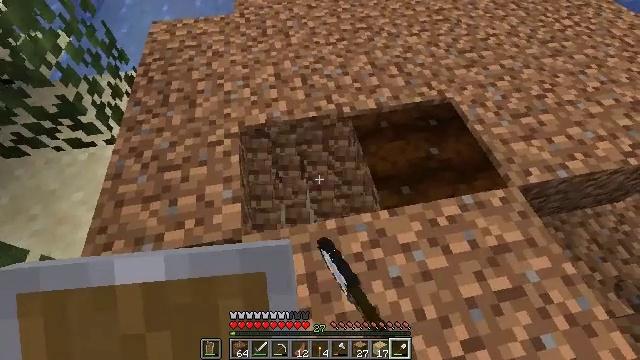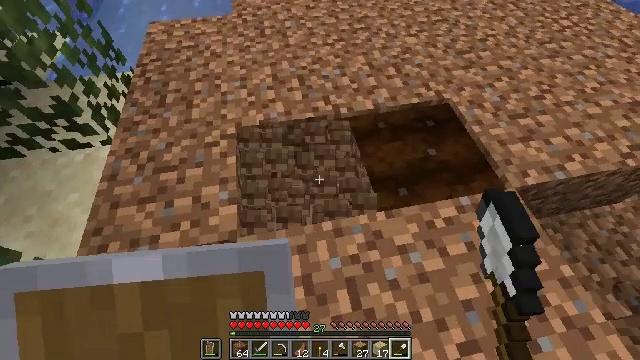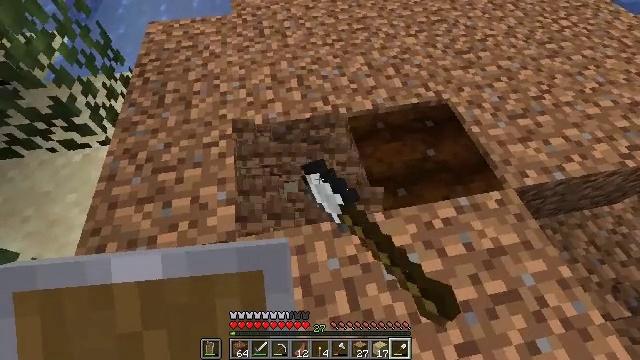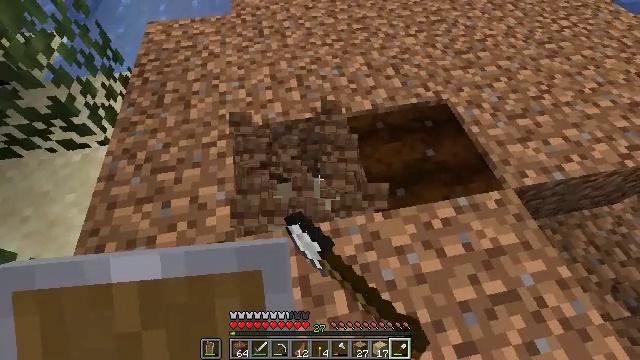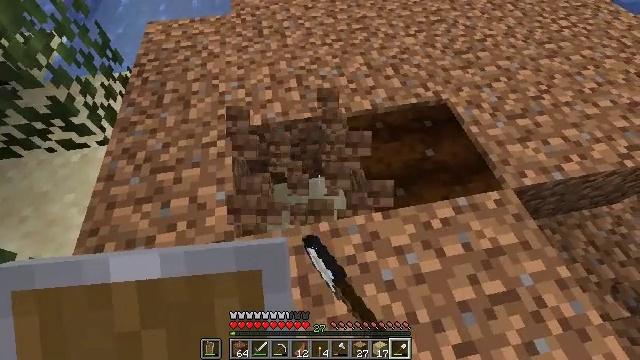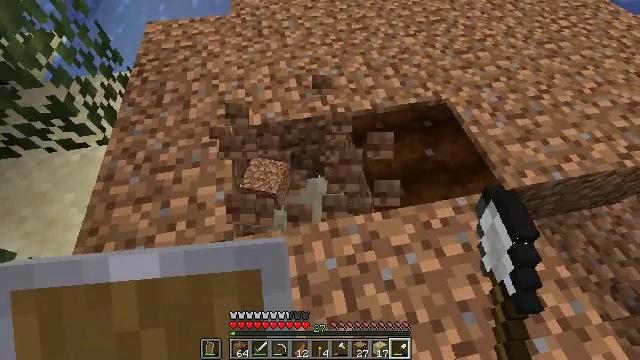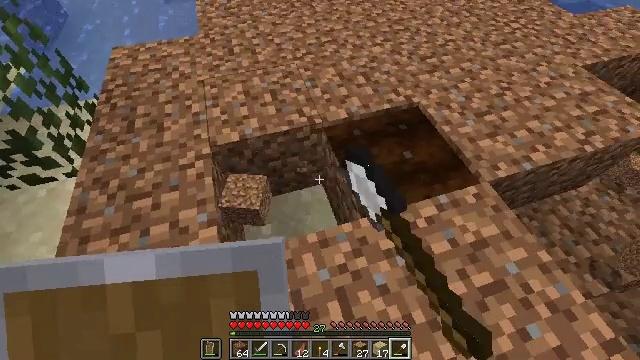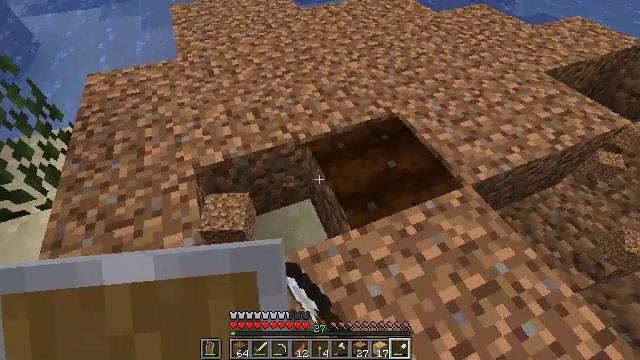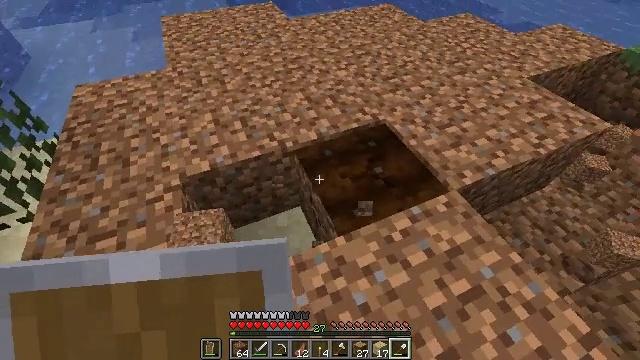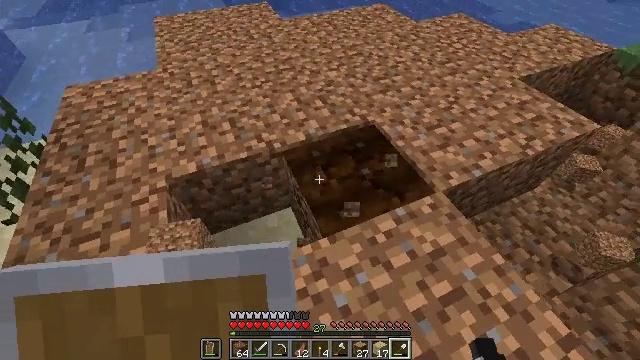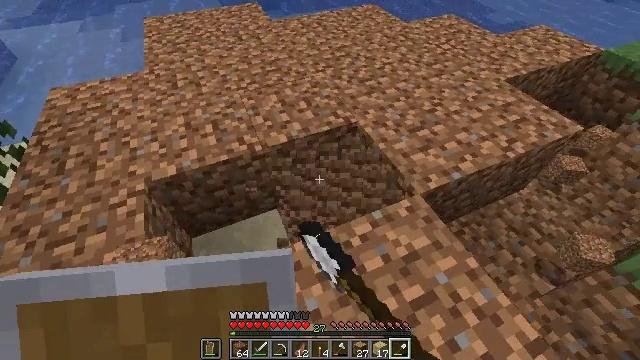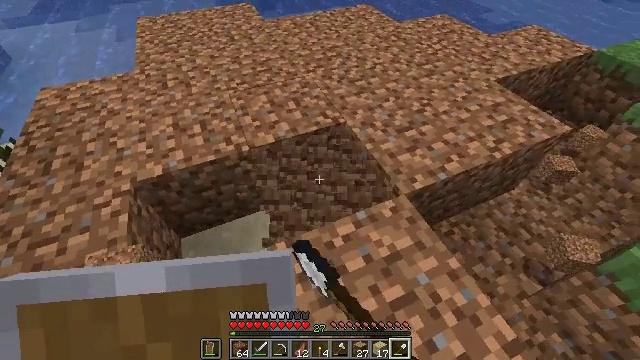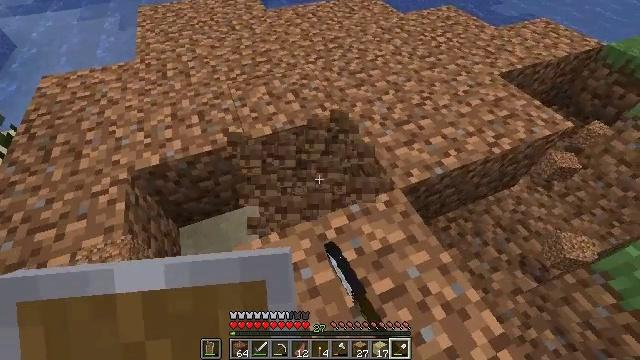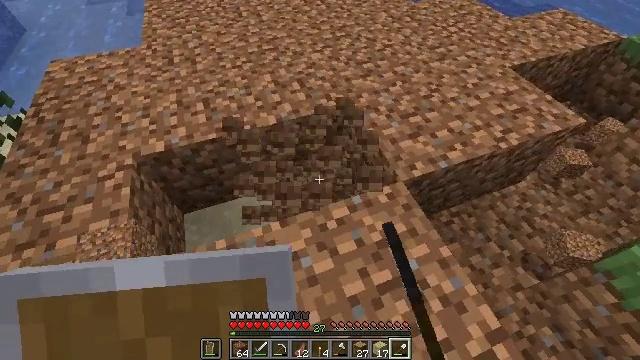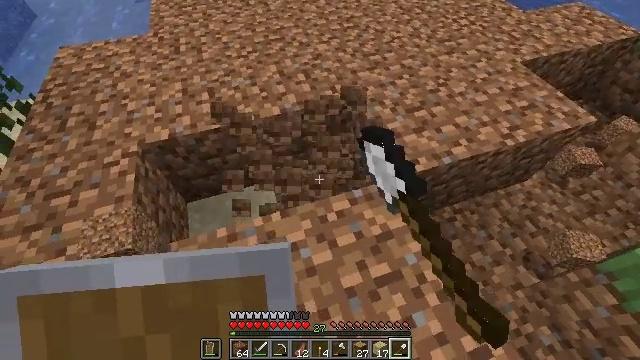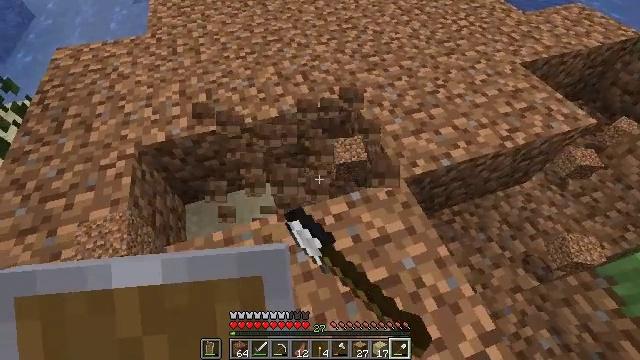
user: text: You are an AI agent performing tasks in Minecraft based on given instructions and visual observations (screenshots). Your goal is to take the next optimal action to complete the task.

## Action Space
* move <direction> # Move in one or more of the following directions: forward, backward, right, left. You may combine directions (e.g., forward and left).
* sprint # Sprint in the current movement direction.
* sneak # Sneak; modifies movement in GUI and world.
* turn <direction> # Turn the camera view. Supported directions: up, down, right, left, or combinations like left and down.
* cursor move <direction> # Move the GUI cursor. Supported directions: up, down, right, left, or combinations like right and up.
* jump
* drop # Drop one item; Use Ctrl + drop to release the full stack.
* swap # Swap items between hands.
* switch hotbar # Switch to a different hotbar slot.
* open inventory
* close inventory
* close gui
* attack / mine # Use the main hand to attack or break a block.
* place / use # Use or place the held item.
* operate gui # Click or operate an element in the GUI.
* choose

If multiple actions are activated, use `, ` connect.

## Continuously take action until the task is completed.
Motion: motion action
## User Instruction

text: Mine the farmland block.
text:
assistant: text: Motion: attack / mine
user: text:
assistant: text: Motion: attack / mine
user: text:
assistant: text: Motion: attack / mine
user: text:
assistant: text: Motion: attack / mine
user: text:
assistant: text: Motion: attack / mine
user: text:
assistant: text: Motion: turn right and up, attack / mine
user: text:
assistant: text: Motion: turn right and up, attack / mine
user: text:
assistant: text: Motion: move right, turn right and up, attack / mine
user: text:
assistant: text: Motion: move right, attack / mine
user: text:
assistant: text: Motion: move right, attack / mine
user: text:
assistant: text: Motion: attack / mine
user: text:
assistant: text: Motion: turn left and down, attack / mine
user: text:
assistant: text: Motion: turn left and down, attack / mine
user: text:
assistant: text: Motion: turn left and down, attack / mine
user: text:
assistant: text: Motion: move forward, attack / mine
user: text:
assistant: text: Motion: move forward, attack / mine
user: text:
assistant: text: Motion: move forward, turn left
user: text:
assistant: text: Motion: move forward, turn left
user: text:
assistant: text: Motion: move forward, turn left and up
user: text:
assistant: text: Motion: move forward and move right, turn left and up
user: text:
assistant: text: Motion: move forward and move right, turn left
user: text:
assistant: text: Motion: move forward and move right, turn left
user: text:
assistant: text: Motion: move forward and move right, turn left
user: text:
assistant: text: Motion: move forward and move right, turn left and up
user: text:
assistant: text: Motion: move forward
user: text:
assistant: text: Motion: move forward
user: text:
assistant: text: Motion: move forward, turn up
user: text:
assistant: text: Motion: move forward, turn left and up
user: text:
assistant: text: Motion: move forward, turn left and up
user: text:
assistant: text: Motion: move forward, turn left and up